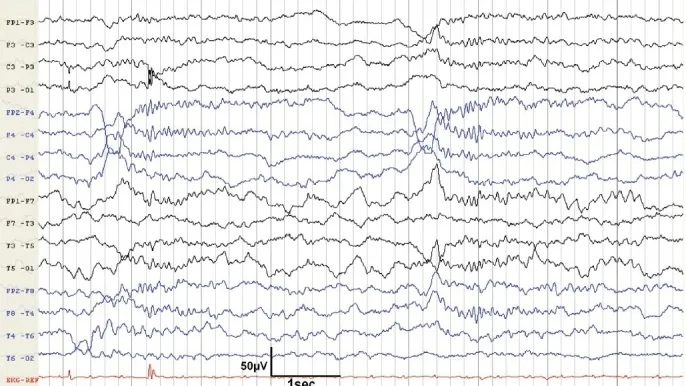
EEG taken on day 3 shows sleep spindles in the range of 12-14 Hz with vertex sharp waves, and K complexes, superimposed on a background of delta and theta activity, in the unarousable patient suggesting spindle coma.
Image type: electrography (eeg)